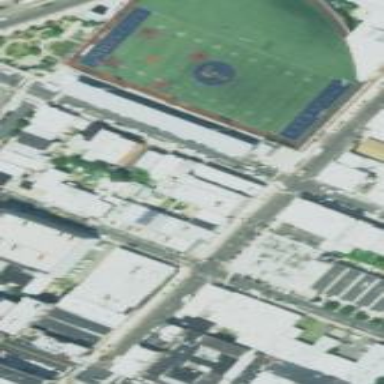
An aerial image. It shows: Pitch for American football with artificial turf surface.